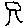
Label: tree